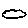
Label: cloud